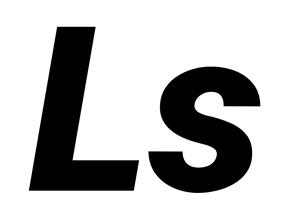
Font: Roboto-Italic_Black_Italic